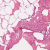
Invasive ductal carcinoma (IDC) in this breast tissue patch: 0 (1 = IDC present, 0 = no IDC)